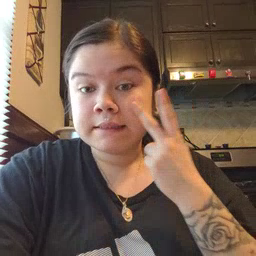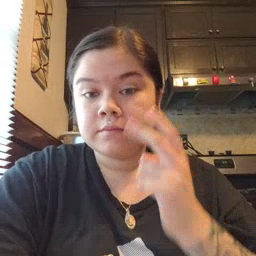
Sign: see